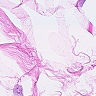
Metastatic tissue present: no